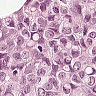
Metastatic tissue present: yes